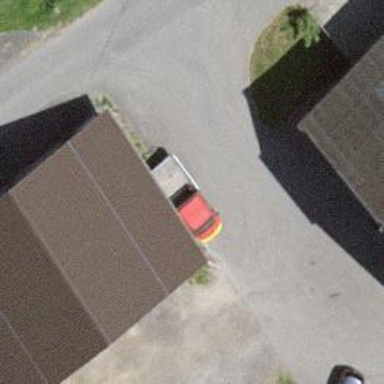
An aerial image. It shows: Farm auxiliary building with gabled roof.